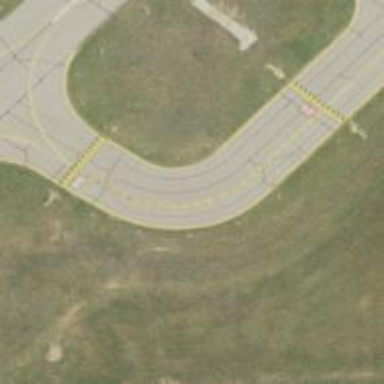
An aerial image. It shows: Image of taxiway at airport.